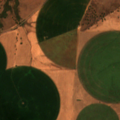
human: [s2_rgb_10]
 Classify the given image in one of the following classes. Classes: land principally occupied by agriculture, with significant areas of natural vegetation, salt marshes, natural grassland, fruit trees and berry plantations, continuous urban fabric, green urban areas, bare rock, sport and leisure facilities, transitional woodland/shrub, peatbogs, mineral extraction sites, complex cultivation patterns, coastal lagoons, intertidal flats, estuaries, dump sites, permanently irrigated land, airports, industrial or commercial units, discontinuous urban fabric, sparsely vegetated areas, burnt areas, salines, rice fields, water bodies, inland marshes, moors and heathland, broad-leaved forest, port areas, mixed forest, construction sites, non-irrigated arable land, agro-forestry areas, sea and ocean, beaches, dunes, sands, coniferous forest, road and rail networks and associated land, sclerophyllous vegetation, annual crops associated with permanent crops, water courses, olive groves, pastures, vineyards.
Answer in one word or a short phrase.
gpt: non-irrigated arable land, permanently irrigated land, agro-forestry areas